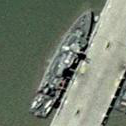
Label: destroyer